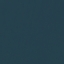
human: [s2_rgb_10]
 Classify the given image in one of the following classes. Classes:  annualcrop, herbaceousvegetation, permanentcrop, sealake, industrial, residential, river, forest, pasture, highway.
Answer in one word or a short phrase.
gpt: SeaLake